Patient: sex F, age 51
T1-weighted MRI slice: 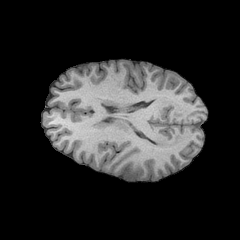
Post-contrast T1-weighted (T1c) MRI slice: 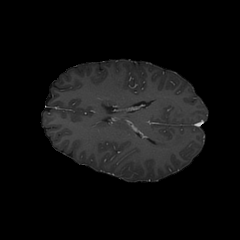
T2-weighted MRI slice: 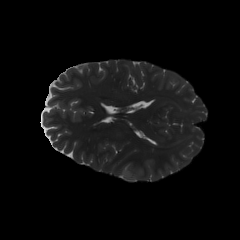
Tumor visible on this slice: yes
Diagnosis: Astrocytoma, IDH-wildtype
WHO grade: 3